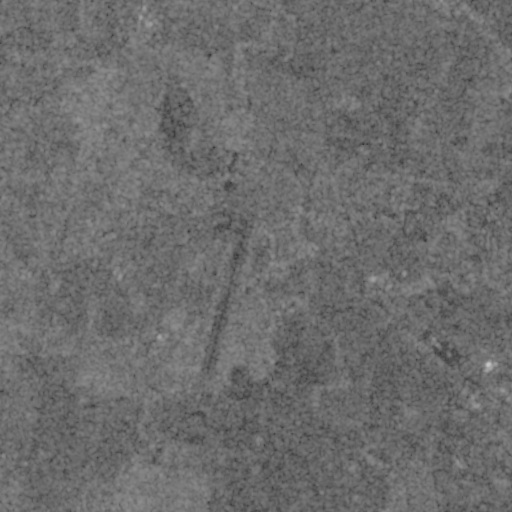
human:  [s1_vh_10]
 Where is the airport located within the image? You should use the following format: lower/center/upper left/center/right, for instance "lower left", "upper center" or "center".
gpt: The airport is located in the lower center of the image.
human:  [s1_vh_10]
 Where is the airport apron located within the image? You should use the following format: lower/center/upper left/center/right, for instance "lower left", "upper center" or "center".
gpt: The airport apron is located in the center of the image.
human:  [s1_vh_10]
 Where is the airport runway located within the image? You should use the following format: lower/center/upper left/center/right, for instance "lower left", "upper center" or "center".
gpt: The airport runway is located in the lower center of the image.
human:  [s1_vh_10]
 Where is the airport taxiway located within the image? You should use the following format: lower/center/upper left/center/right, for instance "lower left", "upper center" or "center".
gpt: The airport taxiway is located in the center of the image.
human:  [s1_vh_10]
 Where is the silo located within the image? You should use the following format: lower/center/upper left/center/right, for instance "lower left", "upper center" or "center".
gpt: The silo is located in the lower right of the image.
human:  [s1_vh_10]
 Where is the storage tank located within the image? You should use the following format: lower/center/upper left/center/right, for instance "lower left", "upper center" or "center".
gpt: The storage tank is located in the center of the image.
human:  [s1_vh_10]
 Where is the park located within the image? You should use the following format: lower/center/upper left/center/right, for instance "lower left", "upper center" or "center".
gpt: There is no park in the image.

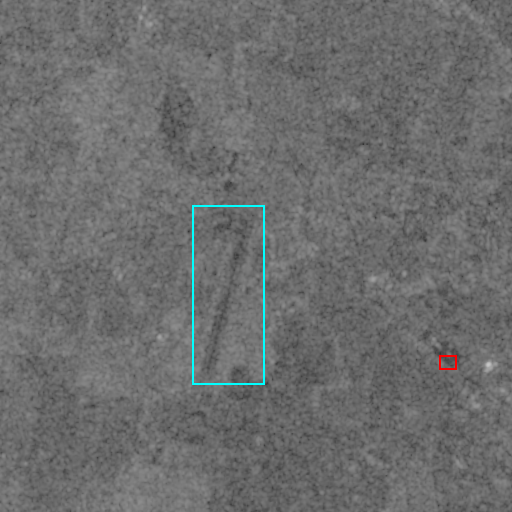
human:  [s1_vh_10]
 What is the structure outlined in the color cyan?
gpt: The structure outlined in cyan is an airport.
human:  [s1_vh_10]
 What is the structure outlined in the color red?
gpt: The structure outlined in red is a building.
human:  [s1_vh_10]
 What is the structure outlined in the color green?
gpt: There is no green outline.